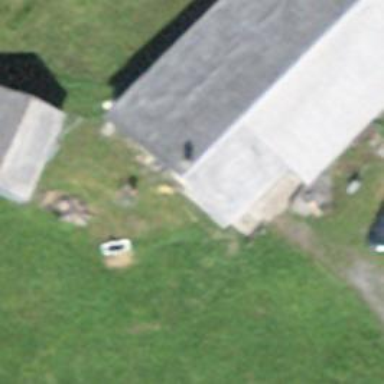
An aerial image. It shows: Farmyard in rural farm setting.